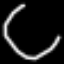
Label: octagon